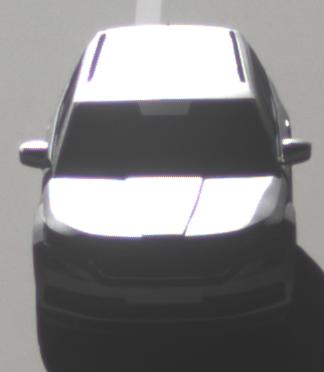
Make: Skoda
Model: Kodiaq 1.4 TSI
Detailed model: Kodiaq
Model produced from: 2017/03
Model produced until: 2018/05
Doors: 5
Color: white
Road condition: dry road
Daytime: morning or afternoon
Contrast: high contrast